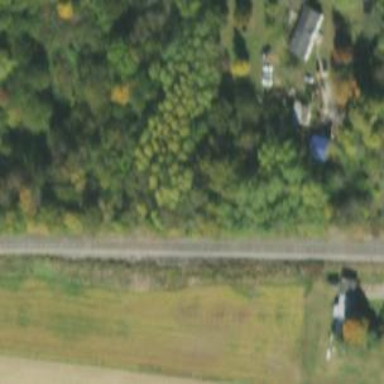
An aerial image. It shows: Disused railway spur service.